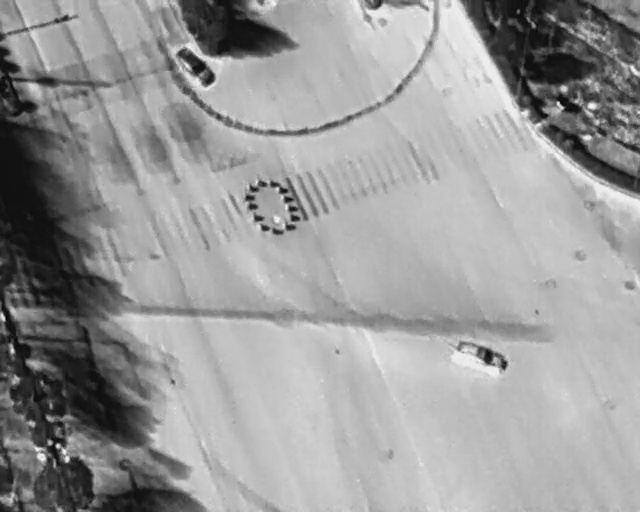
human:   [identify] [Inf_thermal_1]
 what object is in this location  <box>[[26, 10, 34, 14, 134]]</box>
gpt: <ref>1 medium car at the top</ref>

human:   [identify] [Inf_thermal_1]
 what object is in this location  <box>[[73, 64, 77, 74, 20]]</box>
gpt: <ref>1 medium car at the right</ref>